Field crop: maize
Growth stage: 2
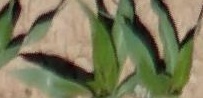
Species: maize